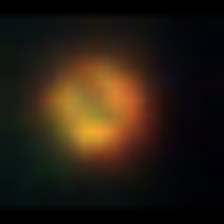
Taxon: NanoPlankton
Group: Other